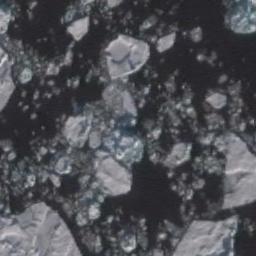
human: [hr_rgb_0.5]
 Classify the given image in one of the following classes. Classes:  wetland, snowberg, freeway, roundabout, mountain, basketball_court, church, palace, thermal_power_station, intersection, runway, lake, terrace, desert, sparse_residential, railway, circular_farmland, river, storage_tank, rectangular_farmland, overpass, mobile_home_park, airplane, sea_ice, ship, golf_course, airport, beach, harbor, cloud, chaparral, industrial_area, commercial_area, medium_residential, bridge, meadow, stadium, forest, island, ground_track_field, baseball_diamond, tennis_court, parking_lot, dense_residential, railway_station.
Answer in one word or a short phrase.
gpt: sea_ice